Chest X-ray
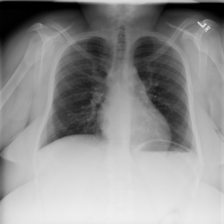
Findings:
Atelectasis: positive
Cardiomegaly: negative
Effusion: negative
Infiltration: positive
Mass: negative
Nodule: negative
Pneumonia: negative
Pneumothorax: negative
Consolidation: negative
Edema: negative
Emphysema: negative
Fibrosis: negative
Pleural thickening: negative
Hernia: negative